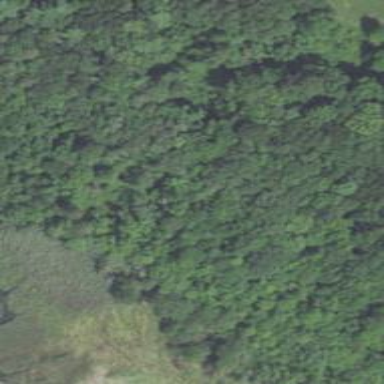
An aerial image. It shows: Swamp in wetland area.